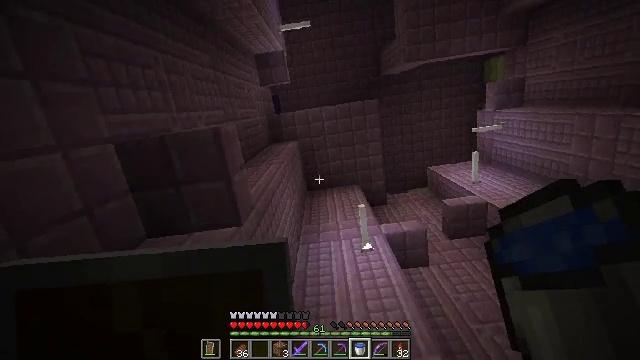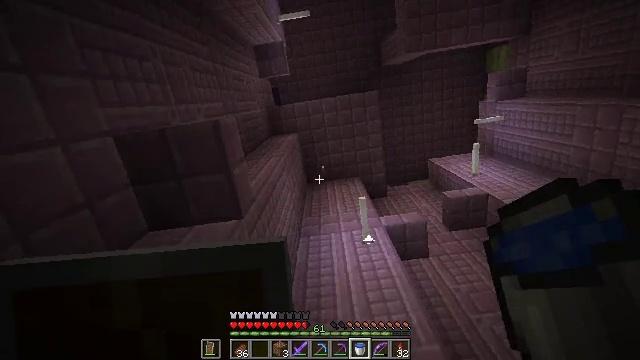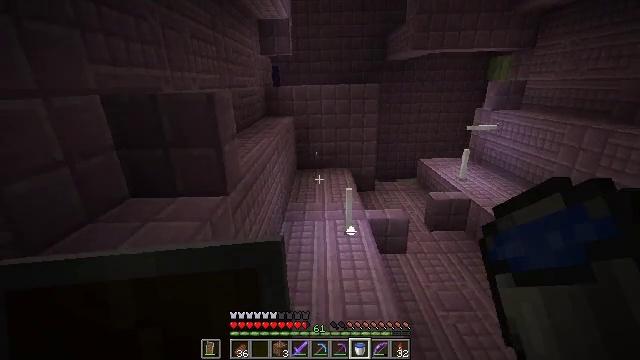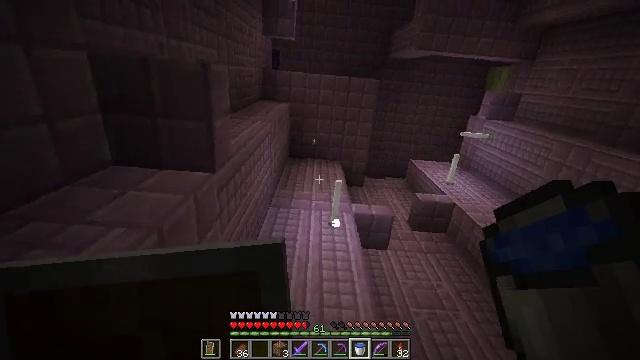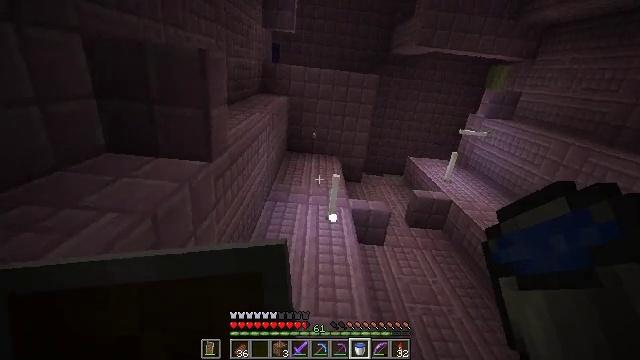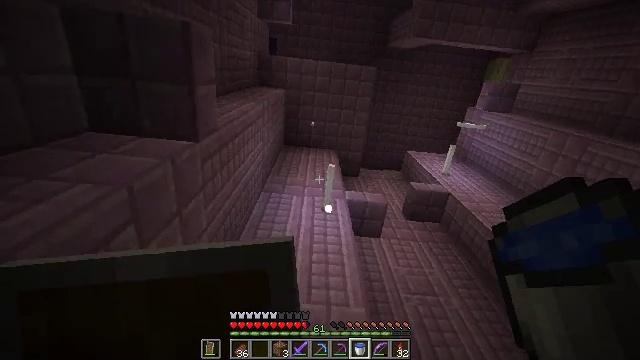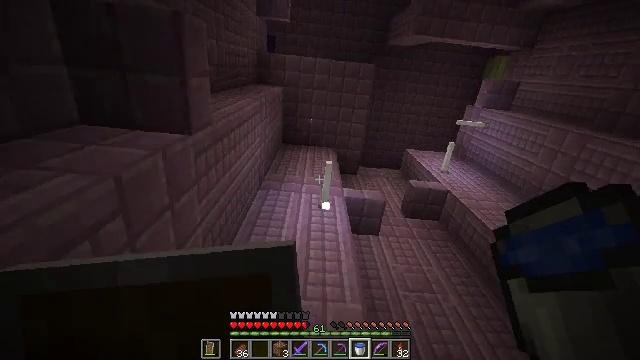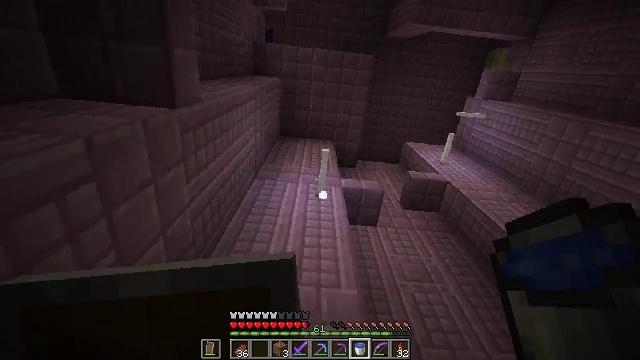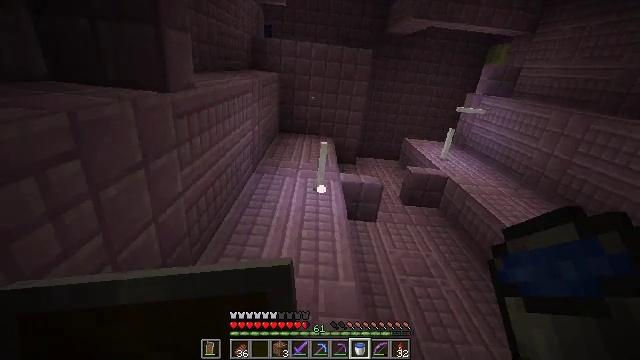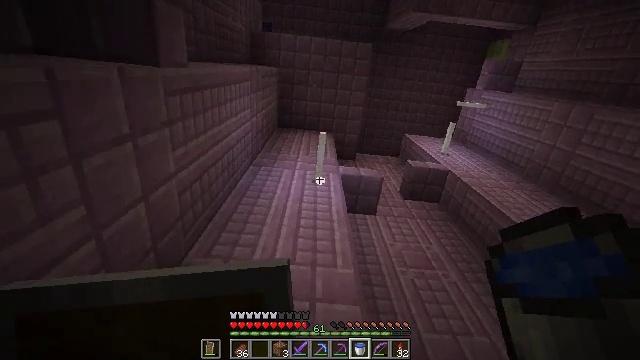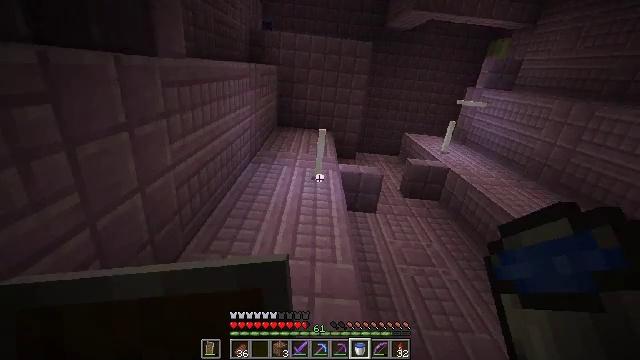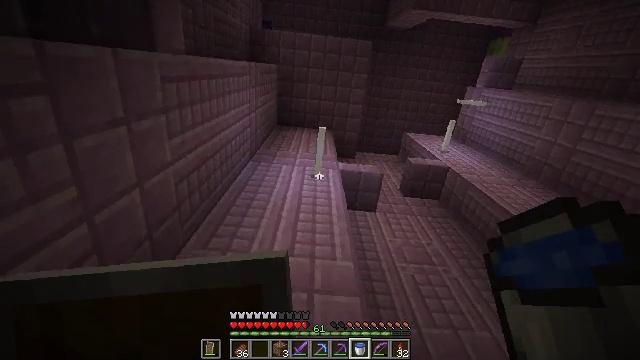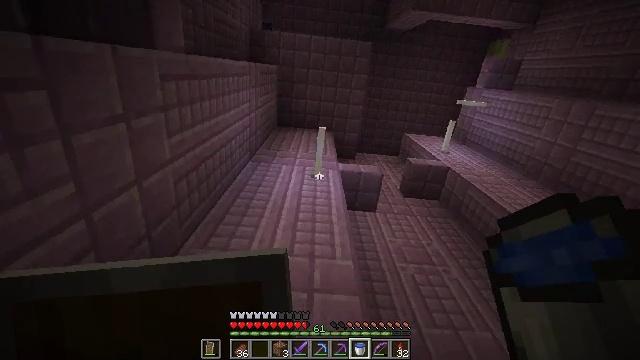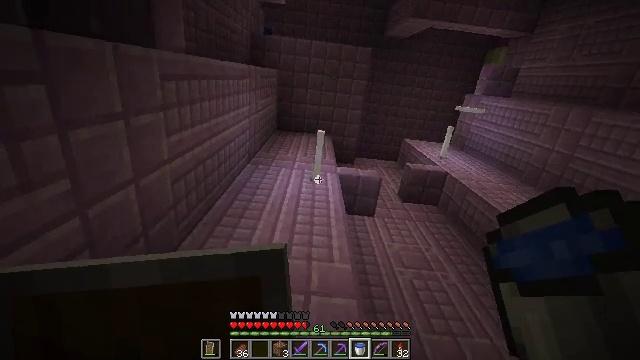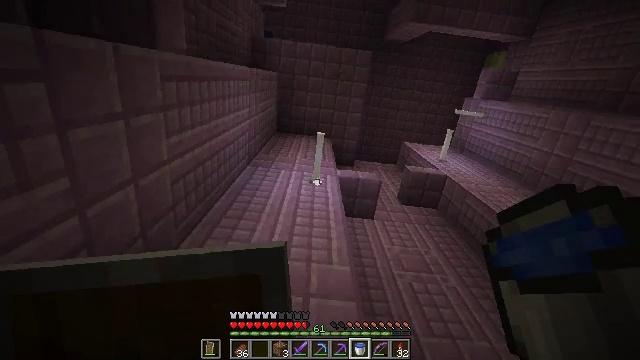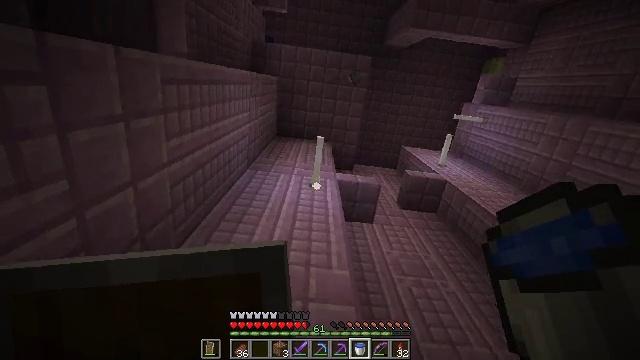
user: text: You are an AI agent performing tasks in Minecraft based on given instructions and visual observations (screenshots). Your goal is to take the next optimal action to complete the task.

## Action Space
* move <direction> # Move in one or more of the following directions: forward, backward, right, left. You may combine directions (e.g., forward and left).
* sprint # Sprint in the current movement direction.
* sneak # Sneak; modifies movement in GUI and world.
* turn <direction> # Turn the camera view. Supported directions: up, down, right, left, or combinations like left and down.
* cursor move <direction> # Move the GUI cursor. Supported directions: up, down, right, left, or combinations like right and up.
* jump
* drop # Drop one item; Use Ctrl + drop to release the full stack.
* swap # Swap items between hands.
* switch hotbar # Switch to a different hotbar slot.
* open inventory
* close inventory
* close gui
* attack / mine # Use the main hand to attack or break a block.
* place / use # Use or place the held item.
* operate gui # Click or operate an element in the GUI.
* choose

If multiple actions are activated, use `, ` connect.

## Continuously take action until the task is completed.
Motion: motion action
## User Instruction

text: Break the end rod from its place.
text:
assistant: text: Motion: turn down, attack / mine
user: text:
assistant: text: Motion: turn right and down, attack / mine
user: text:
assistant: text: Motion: move forward, turn right and down, attack / mine
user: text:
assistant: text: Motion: move forward and move right, turn right, attack / mine
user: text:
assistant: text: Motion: move forward and move right, attack / mine
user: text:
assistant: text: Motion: move forward, attack / mine
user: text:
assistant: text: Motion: move forward, attack / mine
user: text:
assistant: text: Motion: move forward, attack / mine
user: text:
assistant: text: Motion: attack / mine
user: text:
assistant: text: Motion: attack / mine
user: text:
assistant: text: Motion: attack / mine
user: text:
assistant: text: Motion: attack / mine
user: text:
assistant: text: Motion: turn up, attack / mine
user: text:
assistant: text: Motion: attack / mine
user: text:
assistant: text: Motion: attack / mine
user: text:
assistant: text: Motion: turn up, attack / mine
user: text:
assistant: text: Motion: turn up, attack / mine
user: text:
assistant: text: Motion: turn left and up, attack / mine
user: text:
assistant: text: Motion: turn up, attack / mine
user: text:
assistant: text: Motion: attack / mine
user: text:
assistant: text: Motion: attack / mine
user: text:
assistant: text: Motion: attack / mine
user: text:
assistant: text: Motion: attack / mine
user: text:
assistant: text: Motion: attack / mine
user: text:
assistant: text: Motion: attack / mine
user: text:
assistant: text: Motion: attack / mine
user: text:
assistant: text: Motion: attack / mine
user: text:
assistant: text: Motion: attack / mine, jump
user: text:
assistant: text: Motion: attack / mine, jump
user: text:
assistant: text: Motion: turn down, attack / mine, jump